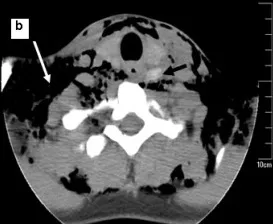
Plain computed tomography scan of the neck (a,b,c,d) obtained on the third day after the accident. The computed tomography scan shows extensive subcutaneous emphysema in the neck and upper breast (white arrowhead). A dense shadow is visualized as a linear structure (black arrowhead) at the level of the 7th cervical vertebra and 1st dorsal vertebra pointing towards the common carotid artery.
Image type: radiology (ct)